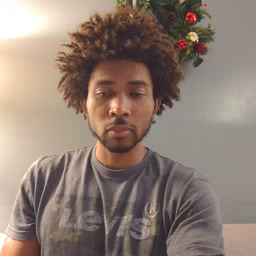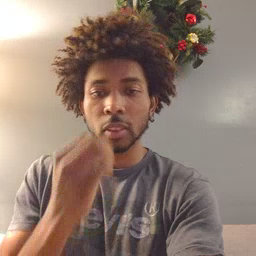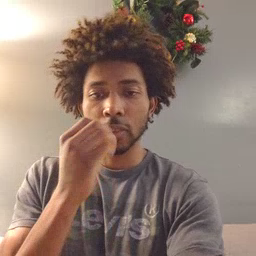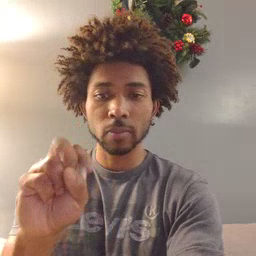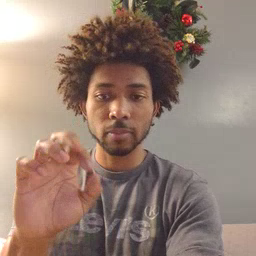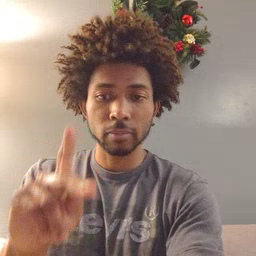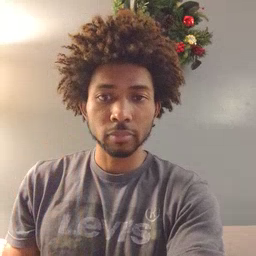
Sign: snack